Brain MRI, modality: hrT2
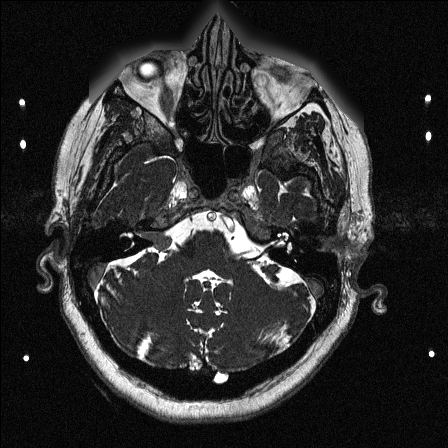